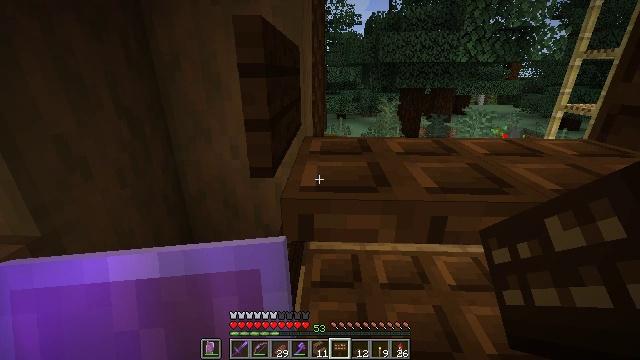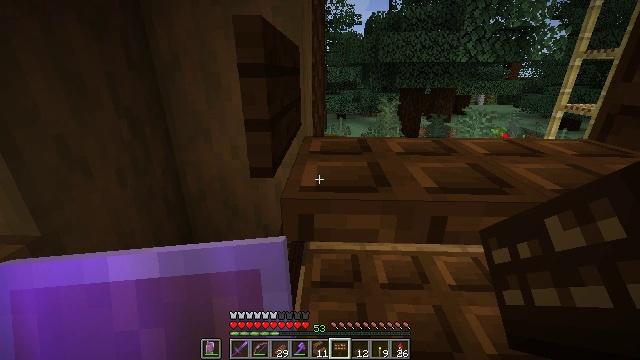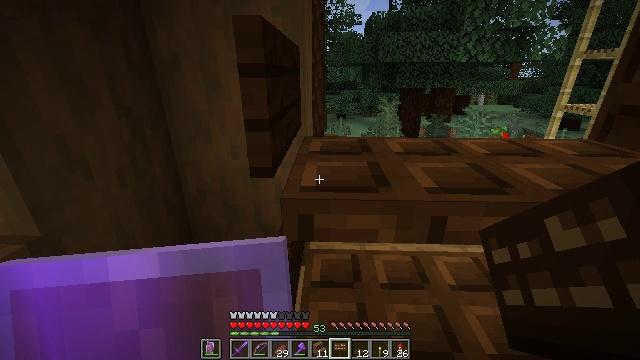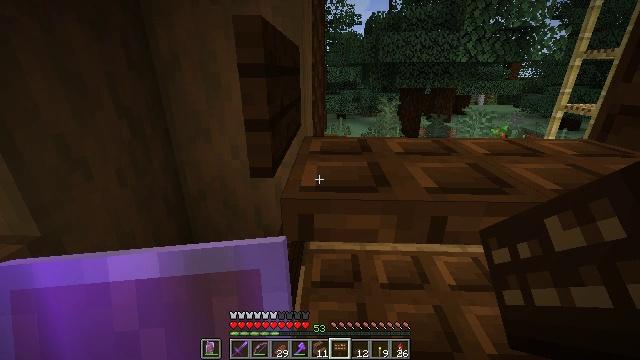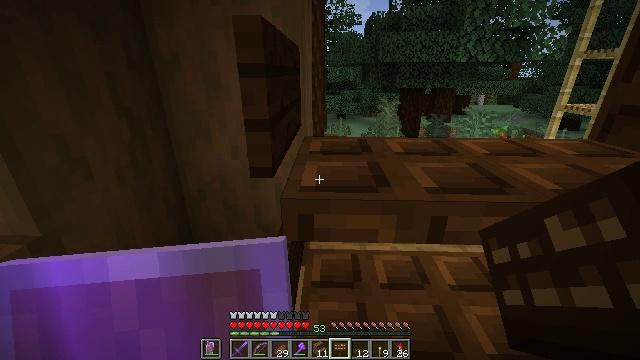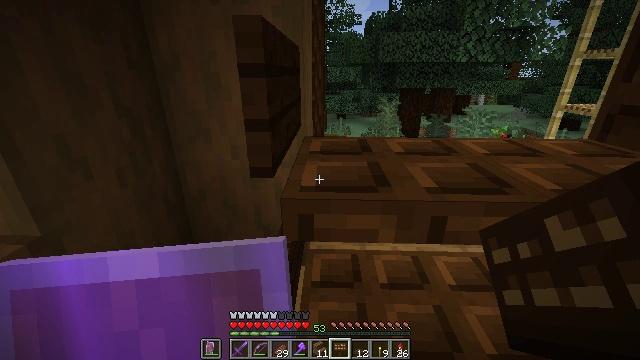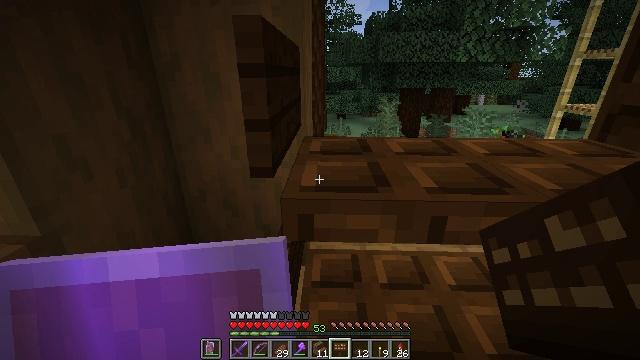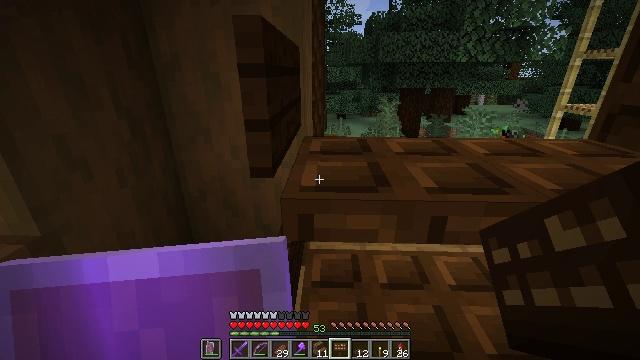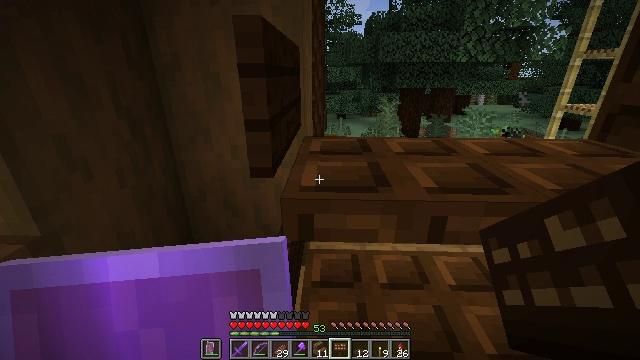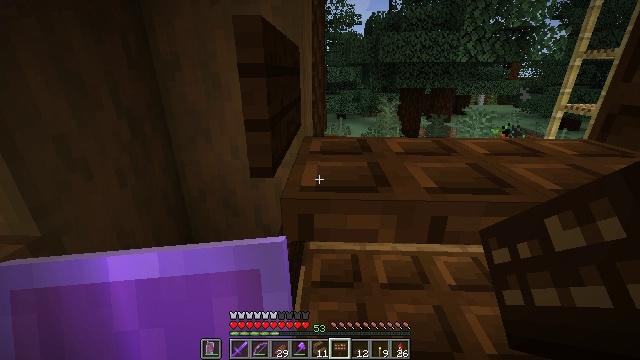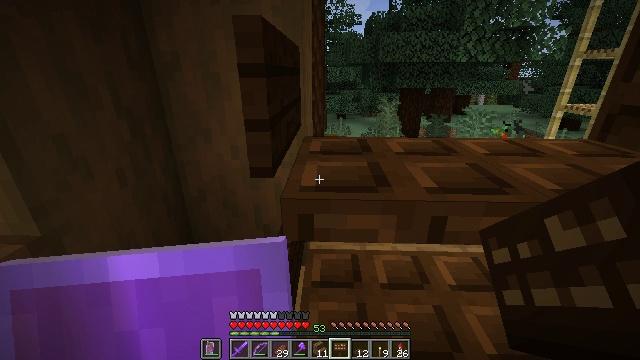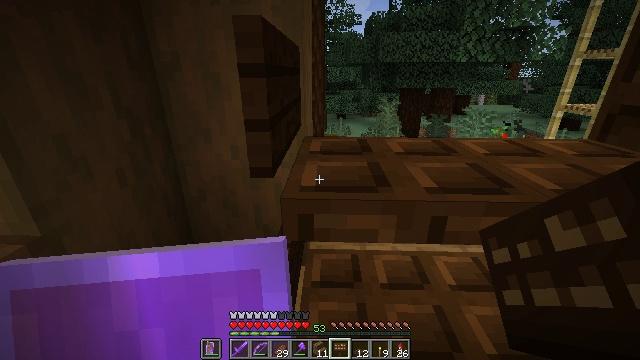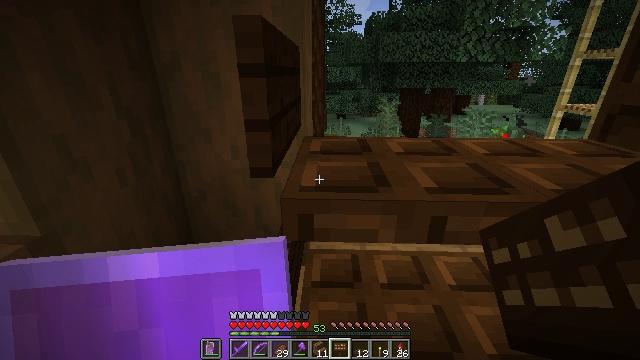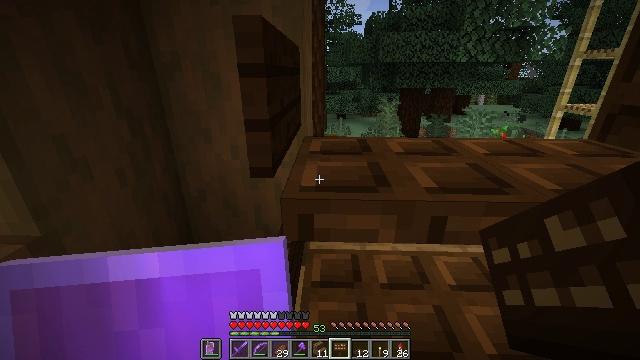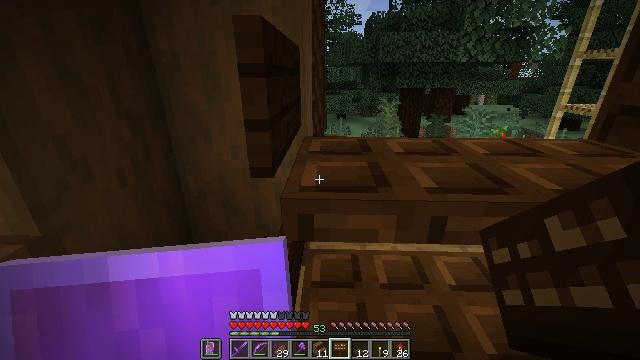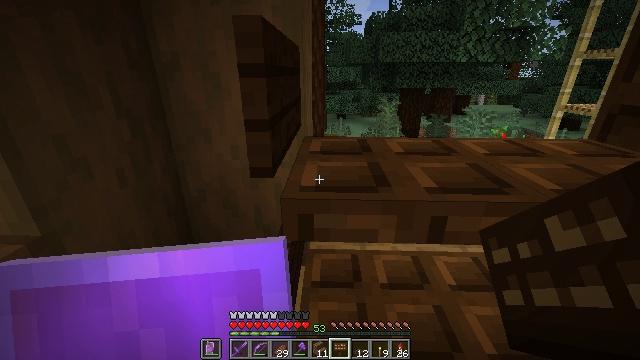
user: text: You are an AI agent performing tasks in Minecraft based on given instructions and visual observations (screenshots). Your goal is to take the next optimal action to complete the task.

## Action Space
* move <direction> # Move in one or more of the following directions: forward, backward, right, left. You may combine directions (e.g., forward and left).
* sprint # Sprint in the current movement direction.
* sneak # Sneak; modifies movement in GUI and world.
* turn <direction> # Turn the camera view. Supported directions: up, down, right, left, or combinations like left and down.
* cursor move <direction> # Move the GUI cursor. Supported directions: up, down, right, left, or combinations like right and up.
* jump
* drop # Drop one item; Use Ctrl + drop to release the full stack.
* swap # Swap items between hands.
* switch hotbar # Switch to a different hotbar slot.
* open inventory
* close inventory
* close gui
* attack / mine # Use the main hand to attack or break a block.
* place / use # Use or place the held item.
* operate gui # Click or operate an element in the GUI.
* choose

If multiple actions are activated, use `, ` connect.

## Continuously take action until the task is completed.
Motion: motion action
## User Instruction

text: Collect the dark oak wall sign.
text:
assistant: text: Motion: no_op
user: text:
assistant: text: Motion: no_op
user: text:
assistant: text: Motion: no_op
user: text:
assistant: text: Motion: no_op
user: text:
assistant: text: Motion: no_op
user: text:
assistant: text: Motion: no_op
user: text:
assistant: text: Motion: no_op
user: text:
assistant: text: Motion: no_op
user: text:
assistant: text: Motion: no_op
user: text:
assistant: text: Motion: no_op
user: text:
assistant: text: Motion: no_op
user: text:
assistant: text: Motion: no_op
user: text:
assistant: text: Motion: no_op
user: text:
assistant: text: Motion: no_op
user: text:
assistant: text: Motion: no_op
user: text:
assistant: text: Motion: no_op
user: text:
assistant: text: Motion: no_op
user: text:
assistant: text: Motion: no_op
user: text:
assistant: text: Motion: no_op
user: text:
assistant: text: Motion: no_op
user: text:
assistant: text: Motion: no_op
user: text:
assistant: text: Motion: no_op
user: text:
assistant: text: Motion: no_op
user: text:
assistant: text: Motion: no_op
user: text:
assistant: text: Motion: no_op
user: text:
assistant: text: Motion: no_op
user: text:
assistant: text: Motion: no_op
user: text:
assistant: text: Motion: no_op
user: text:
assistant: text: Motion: no_op
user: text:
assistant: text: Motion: no_op